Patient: sex F, age 40
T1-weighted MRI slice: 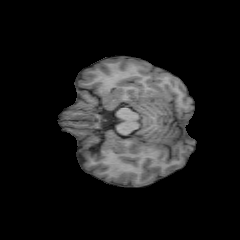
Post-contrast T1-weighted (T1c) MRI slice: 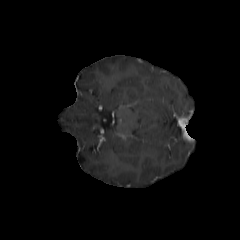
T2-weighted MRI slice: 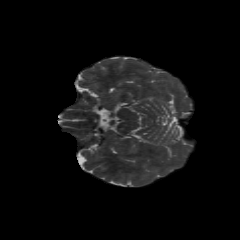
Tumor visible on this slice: no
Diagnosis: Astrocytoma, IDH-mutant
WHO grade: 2